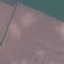
Land use / land cover class: AnnualCrop